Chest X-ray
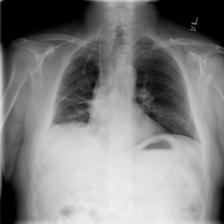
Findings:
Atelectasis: positive
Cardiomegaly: negative
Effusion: positive
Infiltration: negative
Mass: negative
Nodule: negative
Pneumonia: negative
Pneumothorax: negative
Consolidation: negative
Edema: negative
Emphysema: negative
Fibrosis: negative
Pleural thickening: negative
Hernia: negative